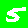
Digit: 5